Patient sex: M
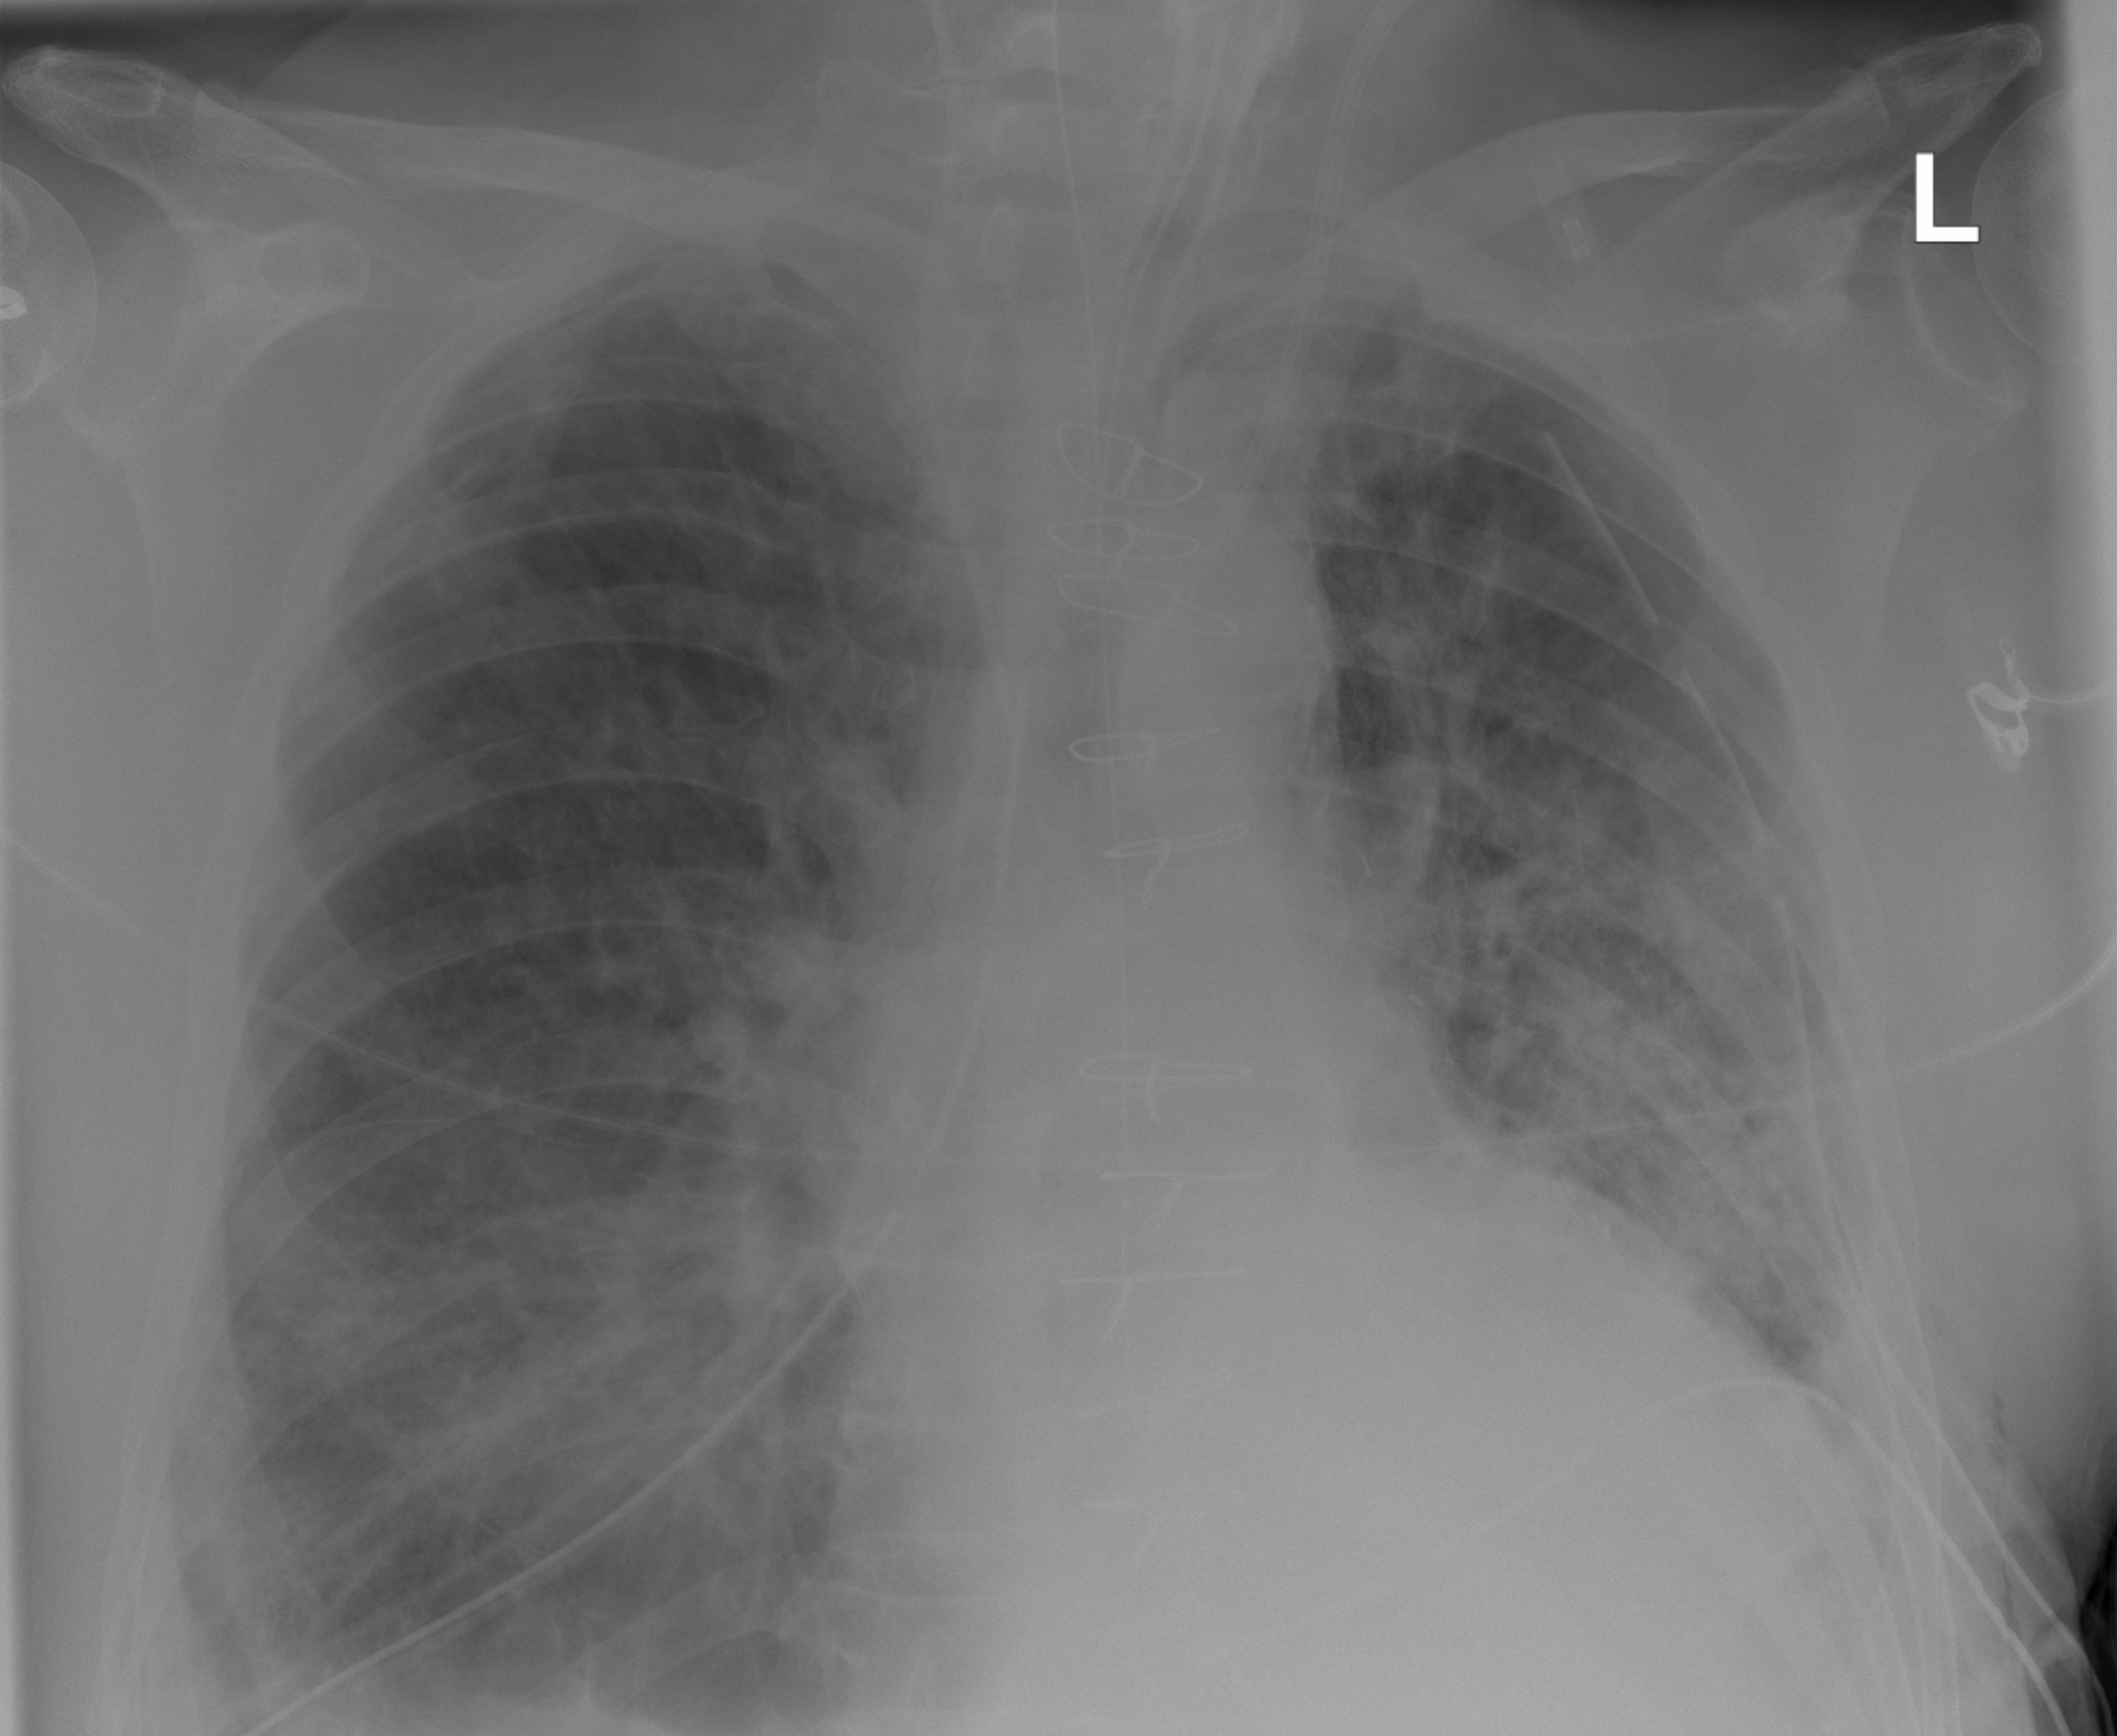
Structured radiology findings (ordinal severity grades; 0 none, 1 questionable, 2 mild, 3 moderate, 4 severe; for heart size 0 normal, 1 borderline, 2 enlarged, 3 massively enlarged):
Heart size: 0
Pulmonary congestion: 0
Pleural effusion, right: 0
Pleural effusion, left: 2
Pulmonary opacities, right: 2
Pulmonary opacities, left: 2
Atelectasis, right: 2
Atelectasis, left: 2